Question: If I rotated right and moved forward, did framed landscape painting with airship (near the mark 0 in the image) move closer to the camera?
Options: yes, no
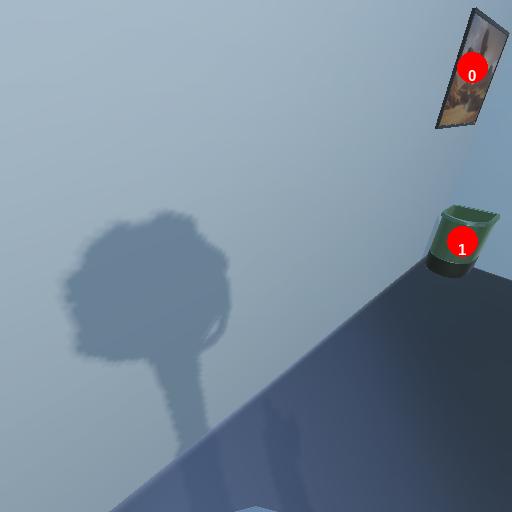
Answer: yes